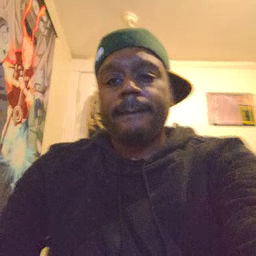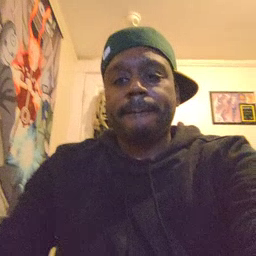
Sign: toy